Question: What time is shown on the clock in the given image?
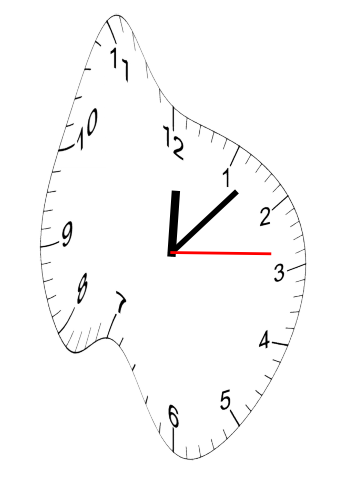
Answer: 12:07:14